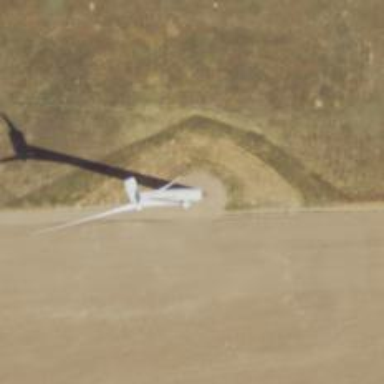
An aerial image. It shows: Wind generator using wind turbines of horizontal axis.